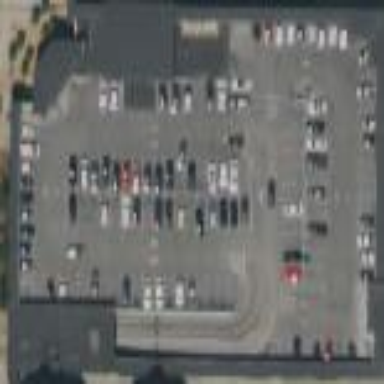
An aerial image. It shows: Supermarket located in building.